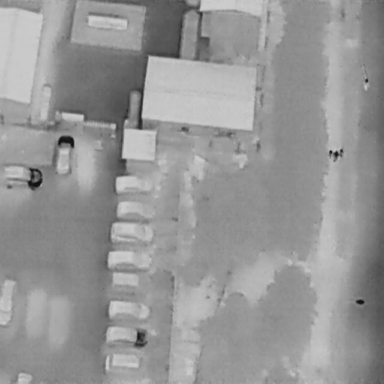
There are four People in the infrared image.